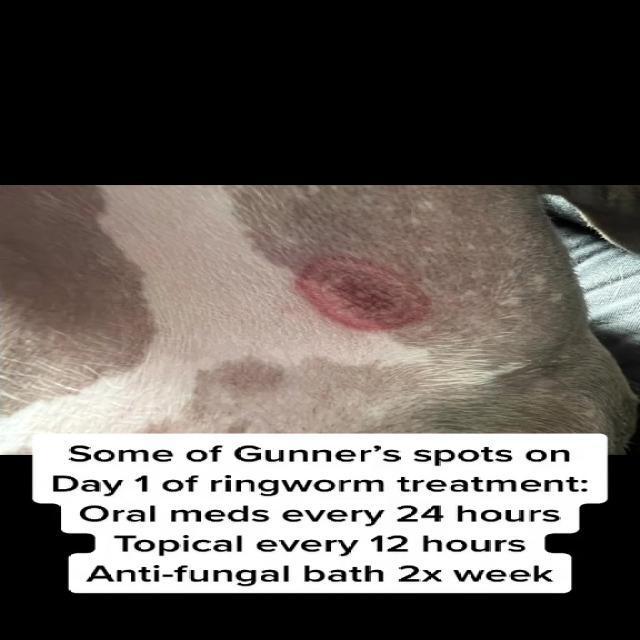
Canine ringworm (Dermatophytosis) — fungal infection caused by Microsporum or Trichophyton. Presents with circular alopecia, scaling, crusting, and broken hairs.